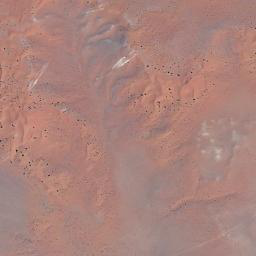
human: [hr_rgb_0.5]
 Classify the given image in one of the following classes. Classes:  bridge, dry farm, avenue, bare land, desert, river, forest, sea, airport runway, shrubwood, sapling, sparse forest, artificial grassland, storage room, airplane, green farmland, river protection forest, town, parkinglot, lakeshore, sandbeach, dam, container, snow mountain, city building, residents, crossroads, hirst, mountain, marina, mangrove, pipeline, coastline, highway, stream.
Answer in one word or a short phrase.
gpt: desert